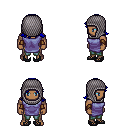
a pixel art fantasy rpg character, male body template, human, dark skin, chain tabard jacket, teal pants, blue loose hair, chain hood, leather bracers, ghillies, four views (front, back, left, right), 2x2 character sprite sheet, small pixel art, hard edges, no anti-aliasing